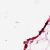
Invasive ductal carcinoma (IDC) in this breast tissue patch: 0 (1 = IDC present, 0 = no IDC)